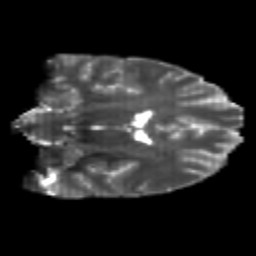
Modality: T2w
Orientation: coronal
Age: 23
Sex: male
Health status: healthy
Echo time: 0.074 s